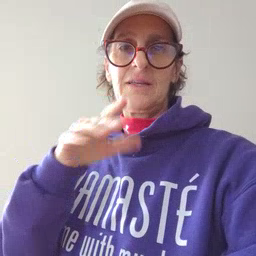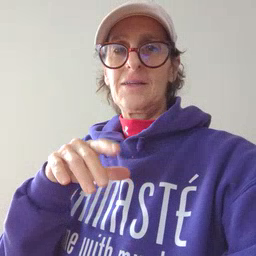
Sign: flag